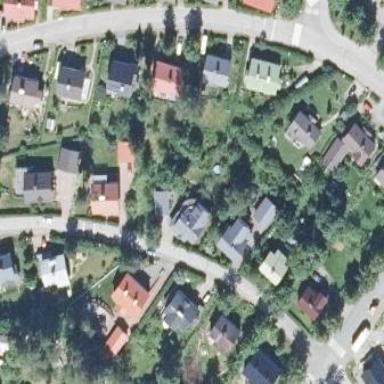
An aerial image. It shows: Residential area.